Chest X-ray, AP view. Patient: 44 years old, sex F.
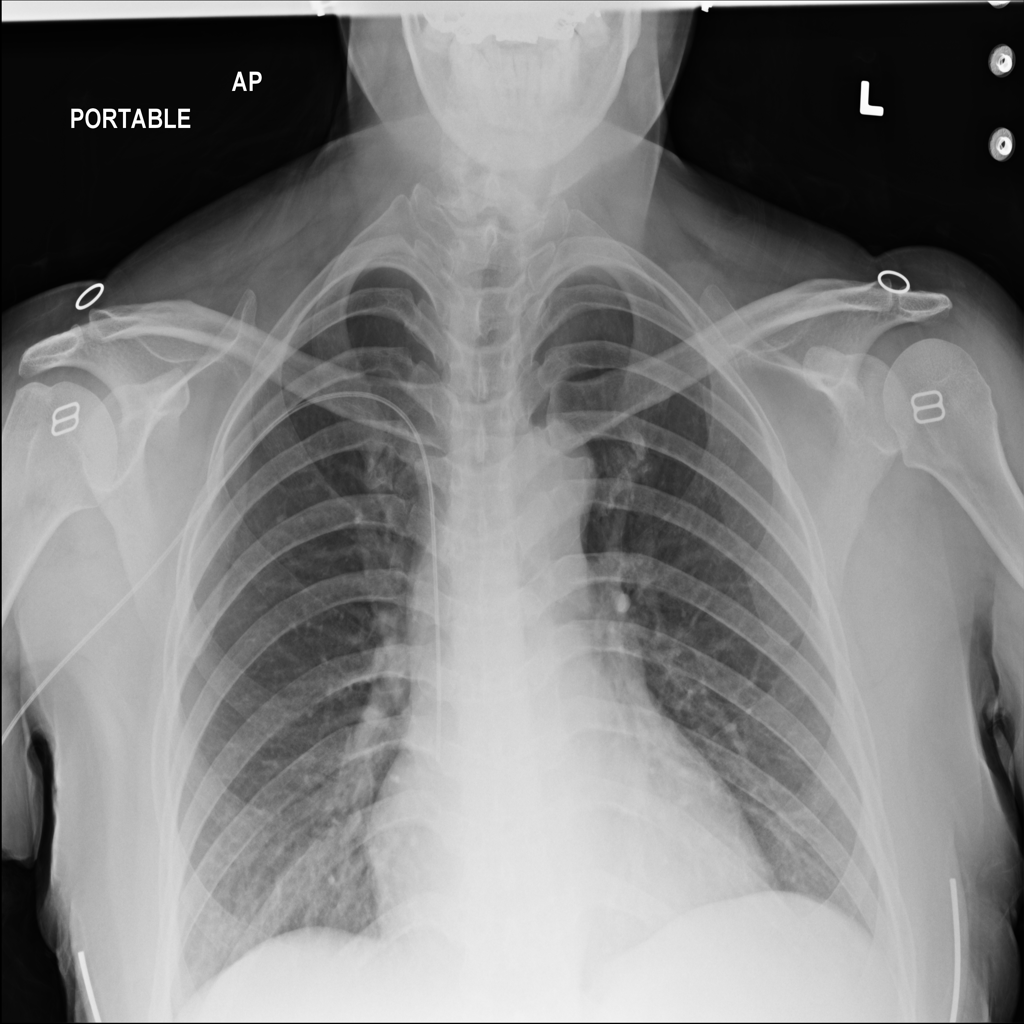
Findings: No Finding